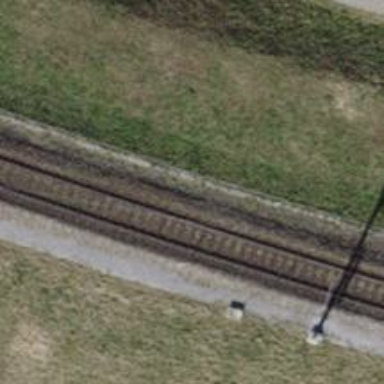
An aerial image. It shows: Single-track railway with electrified contact lines.